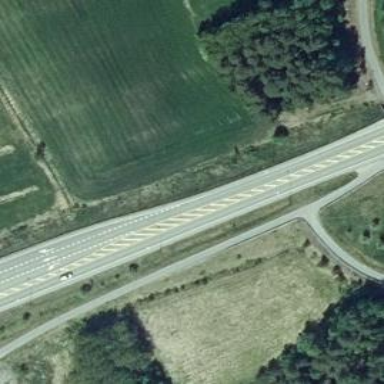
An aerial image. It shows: Secondary road with asphalt surface.